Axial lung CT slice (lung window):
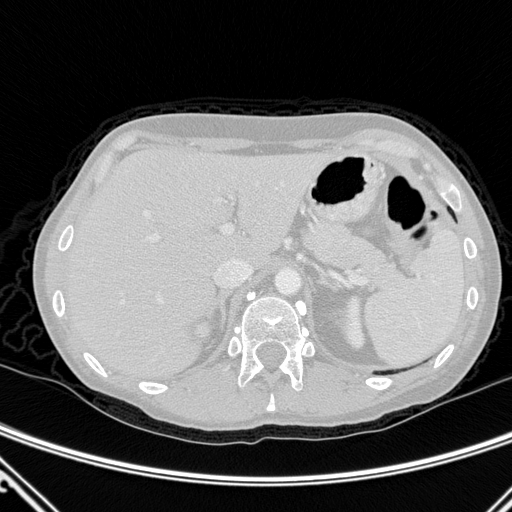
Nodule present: no